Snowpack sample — Loveland Pass, Silver Plume, Colorado, USA (1/12/25, 11:40 AM MST)
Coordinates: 39.66, -105.88
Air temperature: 7 °F
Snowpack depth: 140 cm
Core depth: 10 cm
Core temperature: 41 °F
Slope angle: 11°, slope face: 30°
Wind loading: high
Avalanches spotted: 2
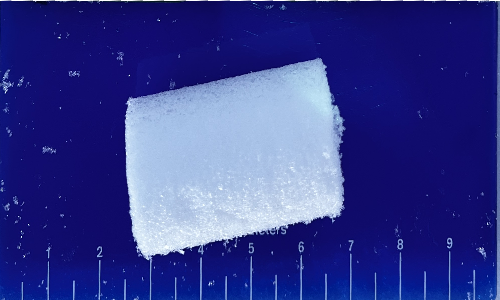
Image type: core
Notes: Pilot using slightly modified coring method that took too large segment for snow profile picturing, advised not to use in higher level models. Two avalanche on south face nearby, partially cloudy with light snow in the last 24 hours. Lots of wind loading on eastern features.